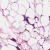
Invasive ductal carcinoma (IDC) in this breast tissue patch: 0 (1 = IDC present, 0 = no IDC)